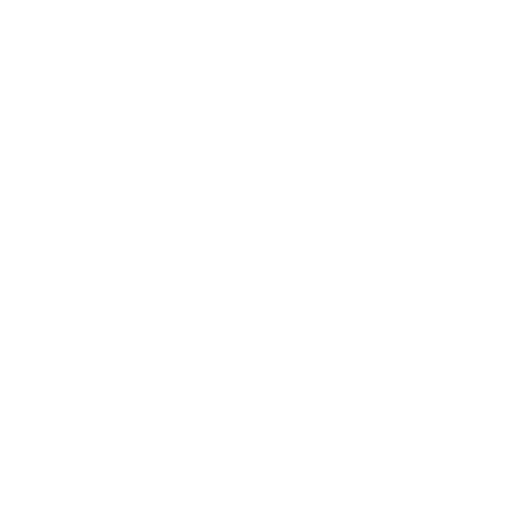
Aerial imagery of cape in Florida named White Point containing open water, barren land, low intensity development, grassland, open development, shrub, and herbaceous wetlands